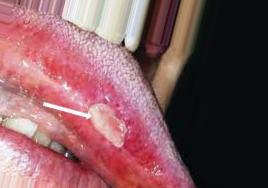
Condition: Mouth Ulcer